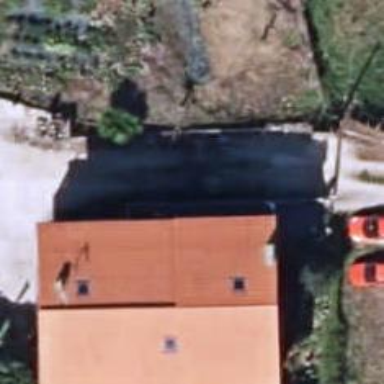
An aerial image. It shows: Simple and straightforward house.